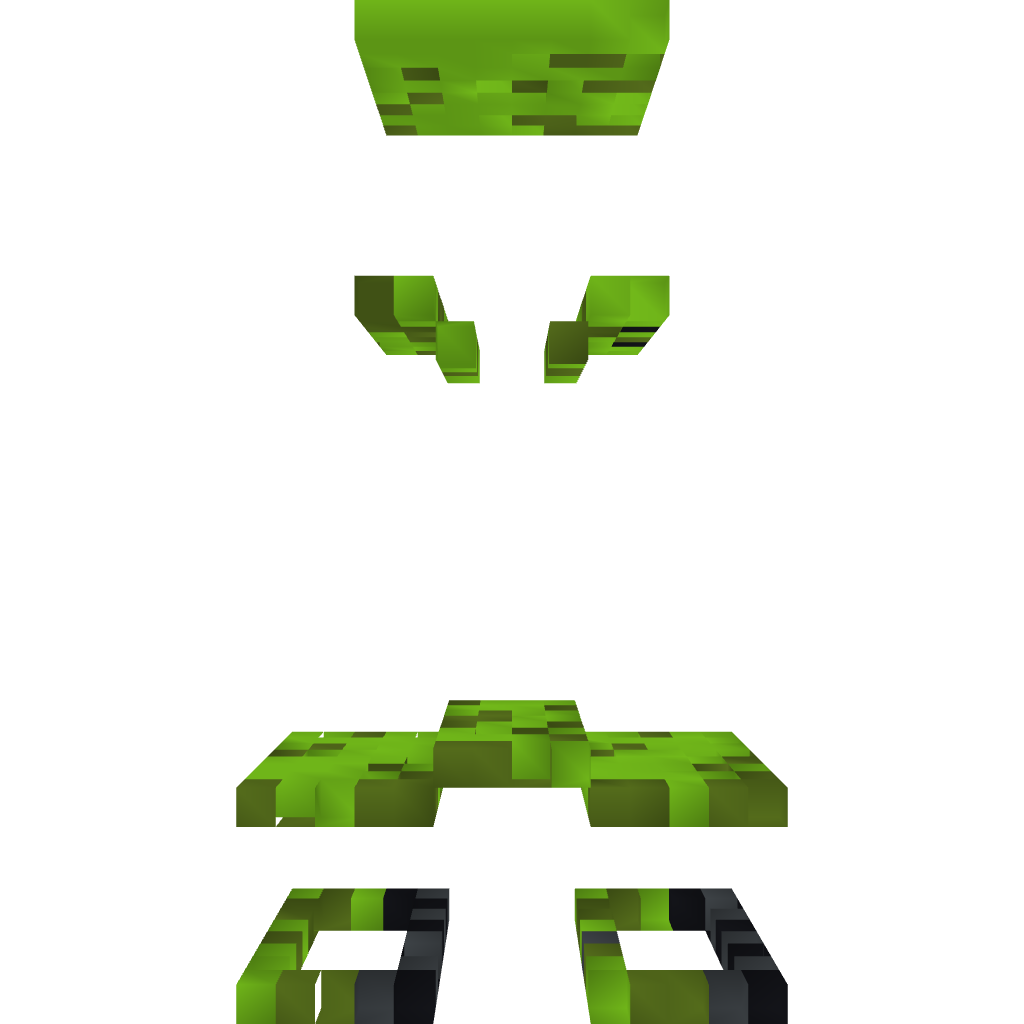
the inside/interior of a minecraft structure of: Giant Creeper